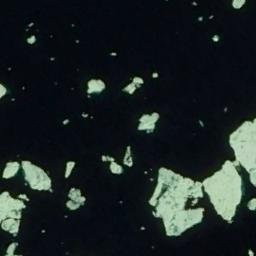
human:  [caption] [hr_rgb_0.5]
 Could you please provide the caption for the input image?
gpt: A group of sparse ice cubes floating on the blue sea .

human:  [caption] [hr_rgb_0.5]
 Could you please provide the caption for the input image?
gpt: There are many ice on the dark blue sea .

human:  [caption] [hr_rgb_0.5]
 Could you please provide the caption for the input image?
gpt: There are sea ice of different shapes and sizes .

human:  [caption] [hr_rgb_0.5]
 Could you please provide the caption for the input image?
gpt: A lot of sea ice of different sizes floats in the deep blue sea .

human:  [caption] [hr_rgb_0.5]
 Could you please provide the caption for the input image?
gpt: There are some pieces of sea ice .